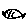
Label: fish